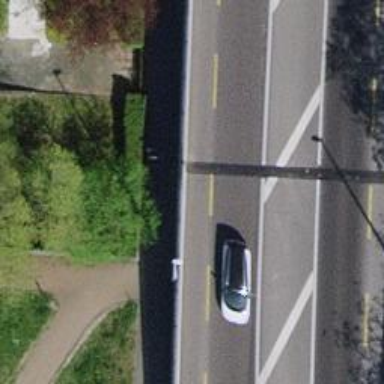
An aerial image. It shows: Cycle barrier.